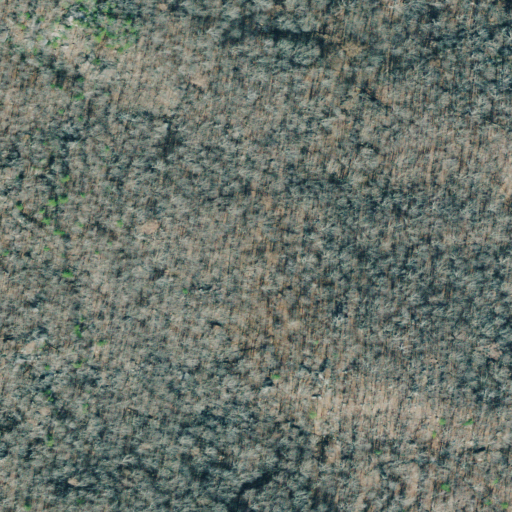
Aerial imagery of ridge(s) in Georgia named Tennessee Valley Divide containing only deciduous forest